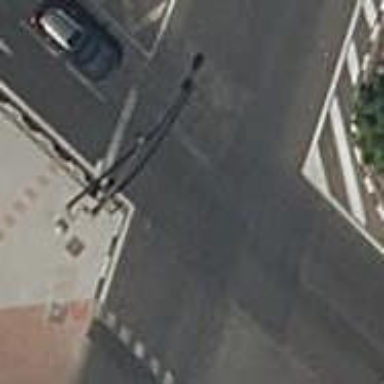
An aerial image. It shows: Road with traffic signals.